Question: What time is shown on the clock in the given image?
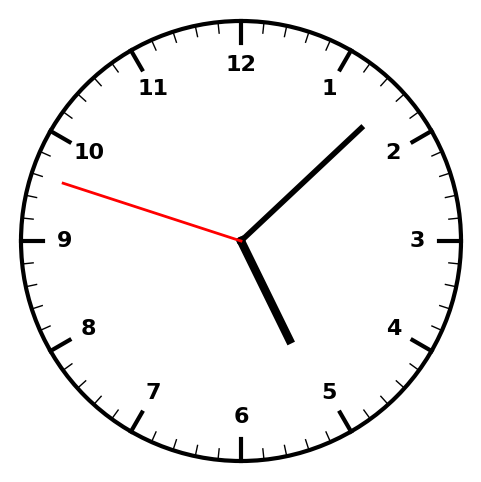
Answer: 05:07:48